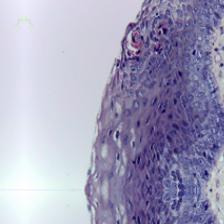
Diagnosis: Normal